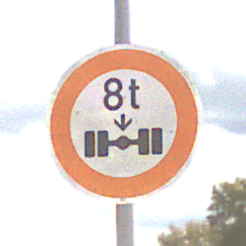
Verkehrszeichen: TatsaechlicheAchslast
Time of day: MorningAfternoon
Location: Outdoor (Suburban)
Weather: PartlyCloudy
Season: NotSpecified
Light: Natural